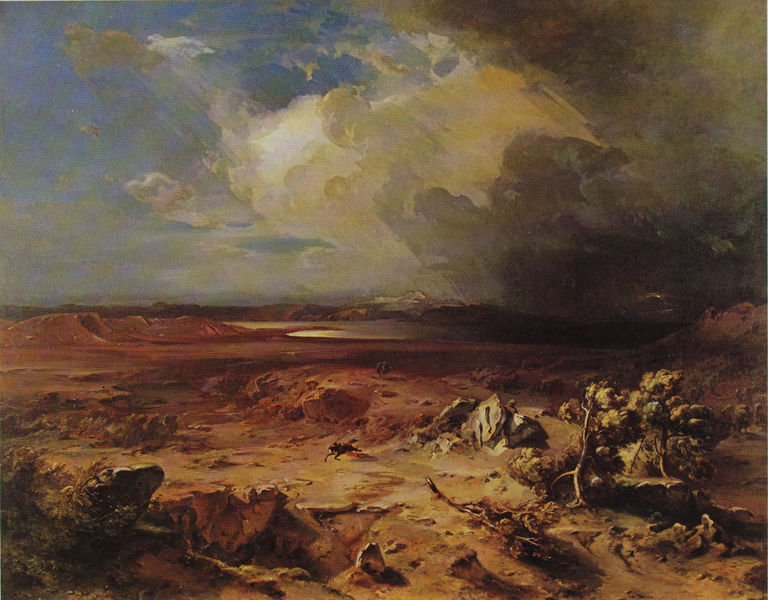
Titel: Marathon
Künstler: Carl Rottmann
Standort: München
Institution: Neue Pinakothek
Schlagwörter: baum, berg, blau, blätter, dunkel, felsen, gemälde, gestein, gewitter, himmel, laub, schatten, wasser, weiß, wolken, bäume, fluss, gelb, landschaft, ocker, sand, see, äste, braun, bunt, licht, schwarz, hund, rot, tier, tiere, wolke, beige, malerei, stein, steine, tod, öl, ast, erde, feld, ferne, horizont, hügel, natur, weite, wind, zweige, busch, büsche, gebüsch, sonne, sträucher, reiter, bewölkt, farbig, strand, wellen, düster, fußboden, studie, steinig, berge, düne, dürre, fels, gebirge, wüste, öde, dorf, farbe, saal, naturgewalt, sturm, turner, unwetter, widerschein, steppe, klippe, flucht, münchen, einöde, ödnis, gewitterwolken, abhänge, felsig, gefahr, rennen, topografie, bedrohung, buschwerk, geäst, sonnenflecken, rotbraun, griechisch, sonnenschein, griechenland, wildnis, natir, brocken, zier, schlachtfeld, tosen, eidechse, hofgarten, pinakothek, wasserfläche, strandgut, wadi, dunstig, geitter, kraterlandschaft, marathon, mondlandschaft, rottmaier, rottman, saak, schmutzig, wäume, strand#, postapokalypse